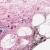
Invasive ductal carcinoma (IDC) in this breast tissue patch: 0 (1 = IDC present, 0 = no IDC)